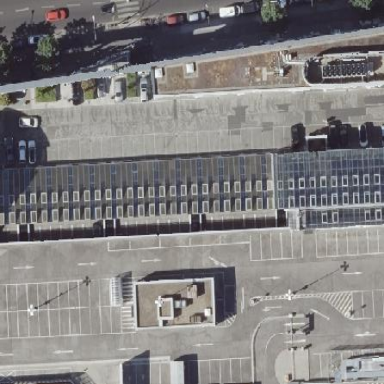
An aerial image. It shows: Building with flat roof made of glass.